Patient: sex F, age 71
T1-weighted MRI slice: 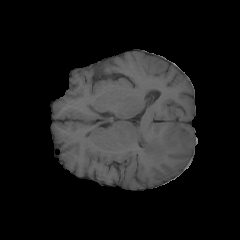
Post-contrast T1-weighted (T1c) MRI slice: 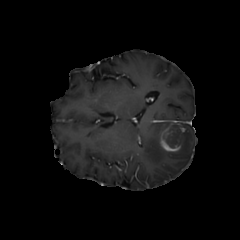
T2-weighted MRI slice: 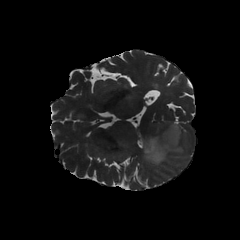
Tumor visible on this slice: yes
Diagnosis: Glioblastoma, IDH-wildtype
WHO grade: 4